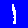
Digit: 1